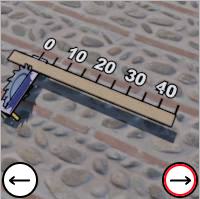
Task: length
Answer: 45
First scale value: 10.0